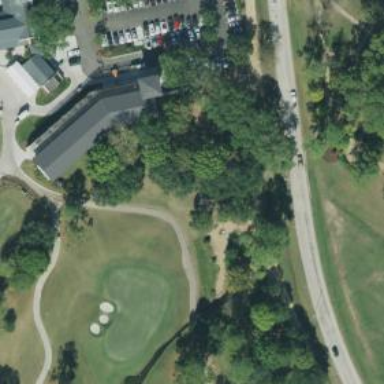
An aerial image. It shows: Golf cartpath that is also road path.